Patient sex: M
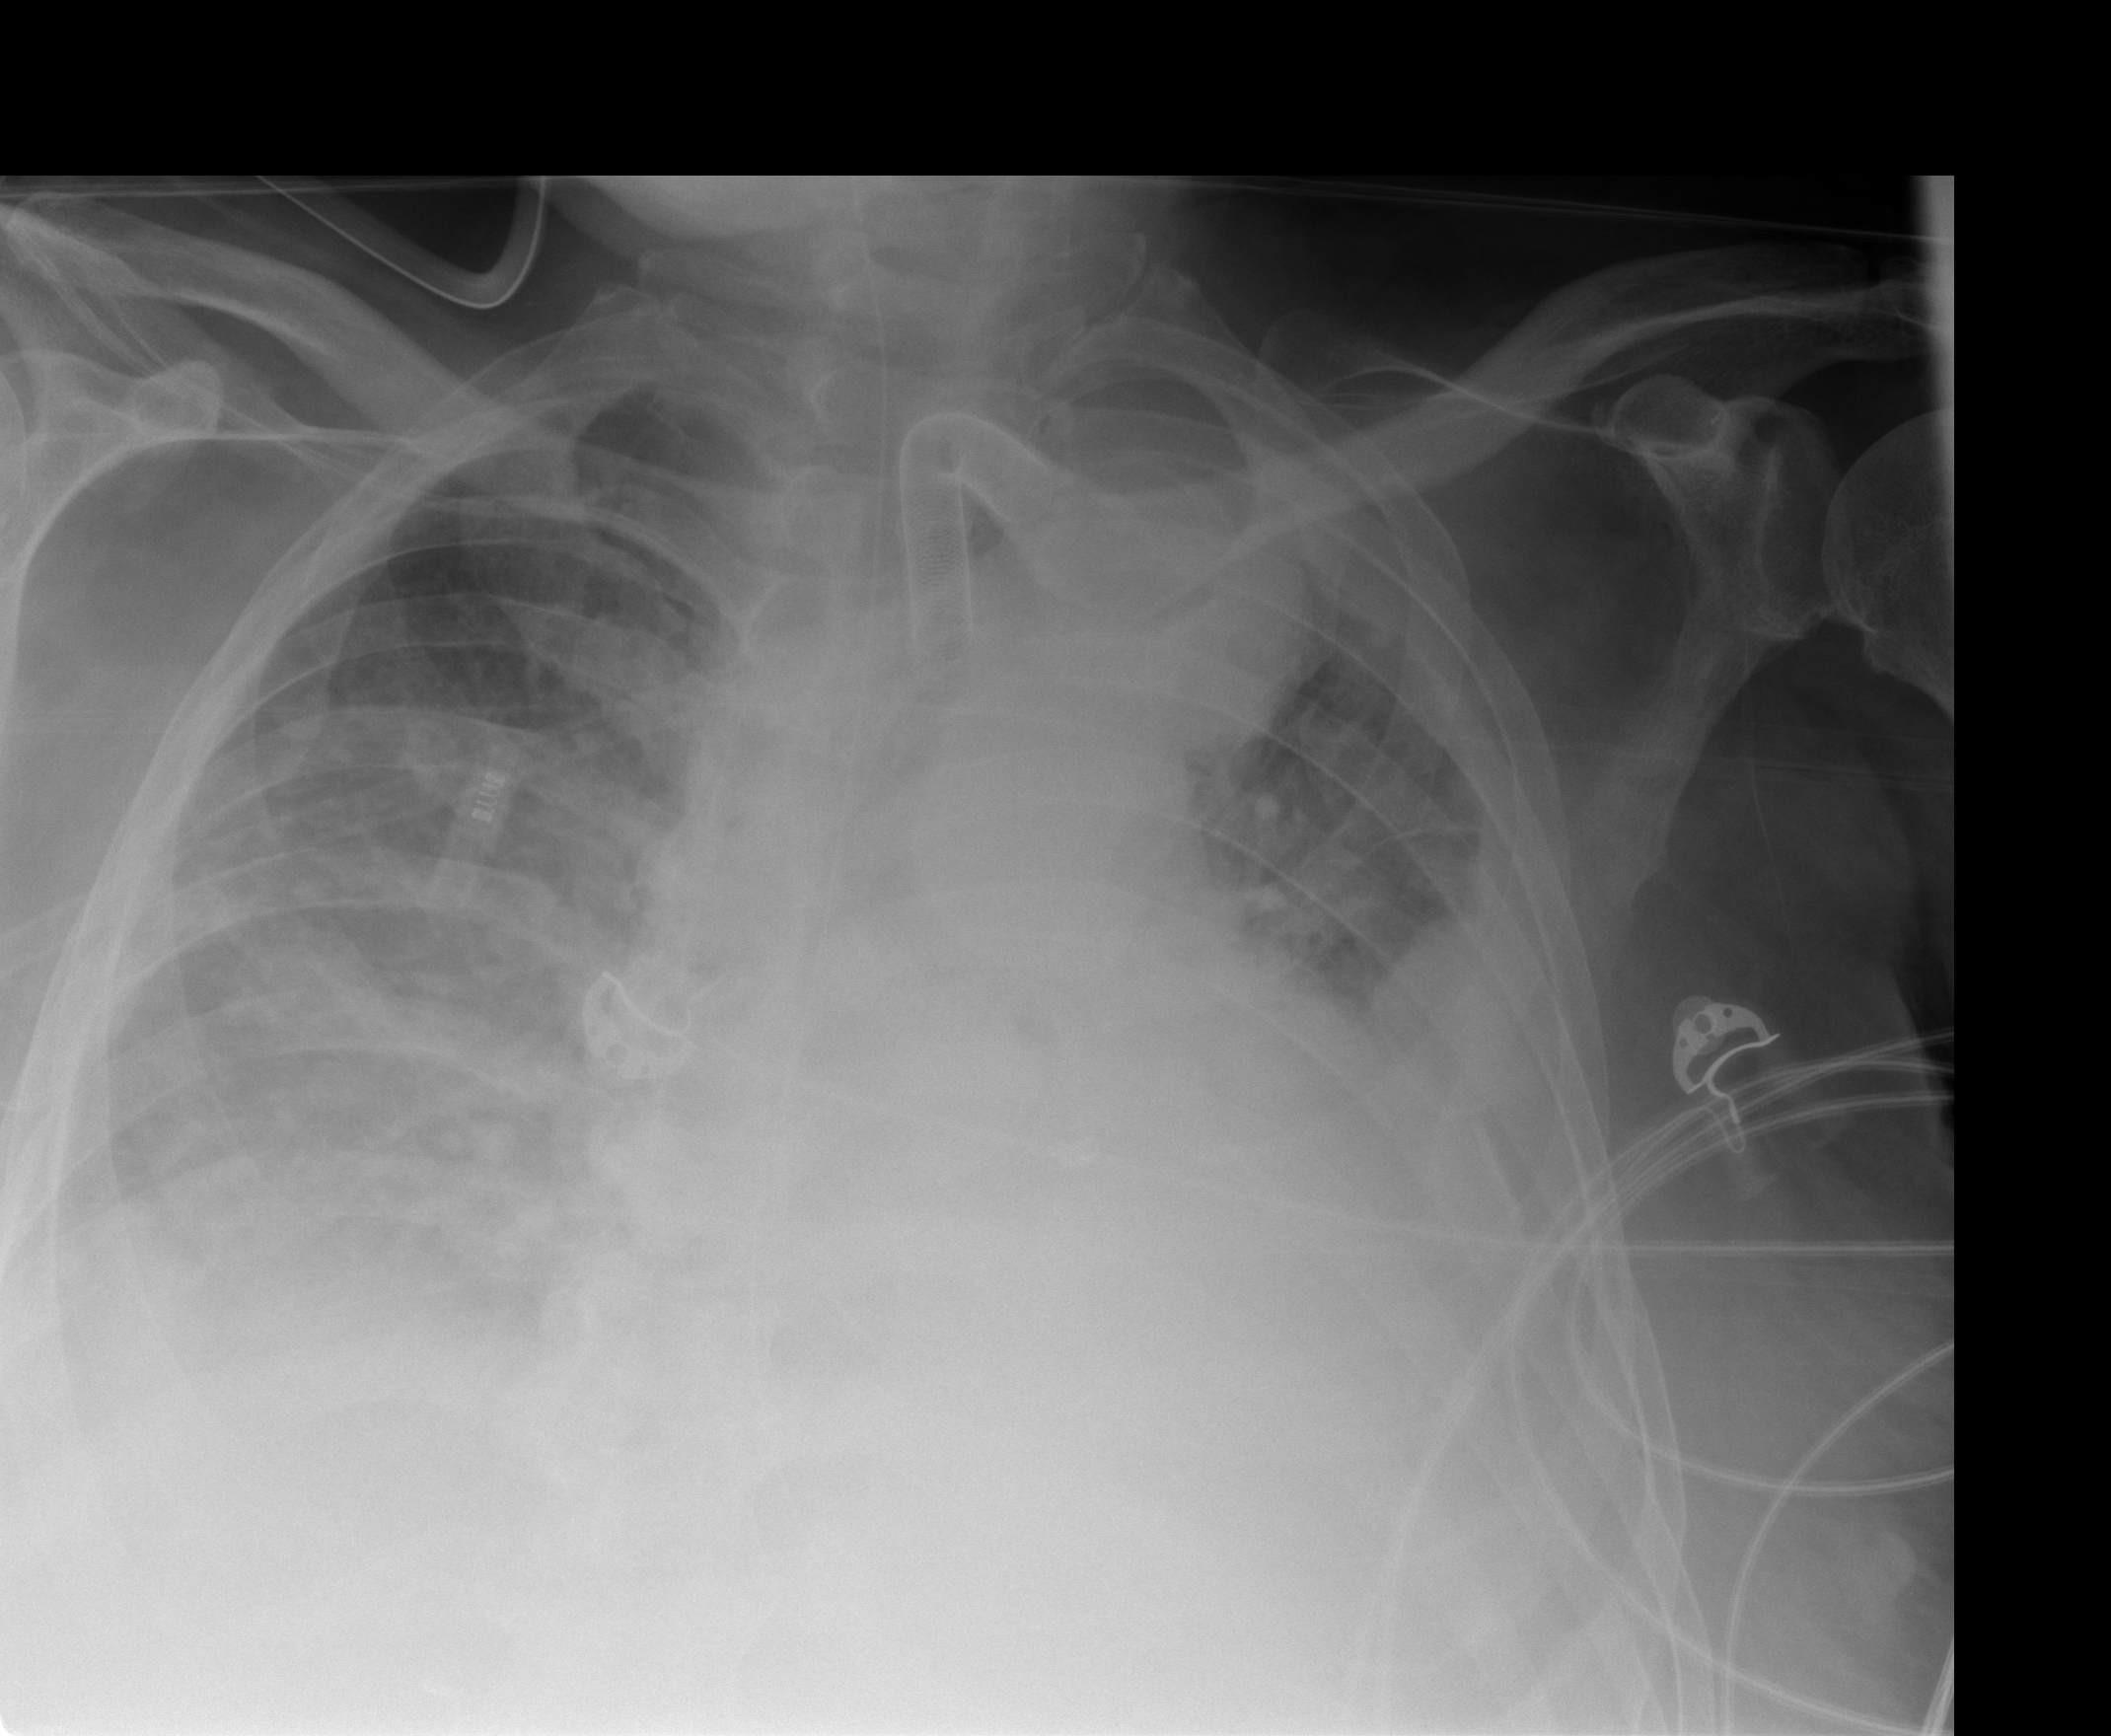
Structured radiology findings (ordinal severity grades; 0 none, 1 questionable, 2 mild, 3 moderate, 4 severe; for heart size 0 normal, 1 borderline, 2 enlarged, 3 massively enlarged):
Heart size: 2
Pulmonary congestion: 3
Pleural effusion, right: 3
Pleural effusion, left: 3
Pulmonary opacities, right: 3
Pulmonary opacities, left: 2
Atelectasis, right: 2
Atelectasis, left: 3